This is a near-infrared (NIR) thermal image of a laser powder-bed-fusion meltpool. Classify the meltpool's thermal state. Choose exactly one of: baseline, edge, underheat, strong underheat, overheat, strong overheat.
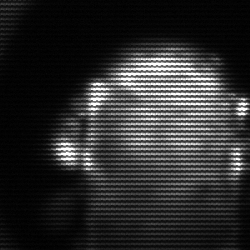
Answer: baseline